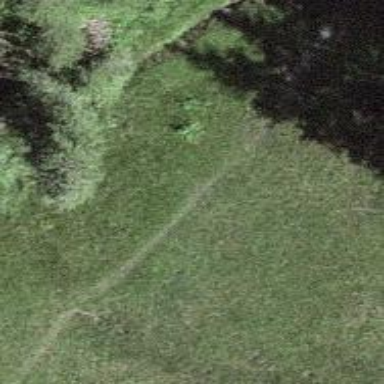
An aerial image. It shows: Path.